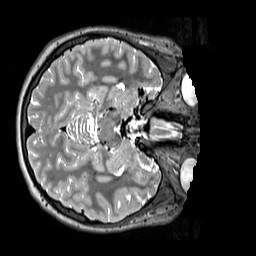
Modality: T2w
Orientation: axial
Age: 12
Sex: female
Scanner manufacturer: siemens
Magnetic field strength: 3 T
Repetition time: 3.2 s
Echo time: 0.408 s